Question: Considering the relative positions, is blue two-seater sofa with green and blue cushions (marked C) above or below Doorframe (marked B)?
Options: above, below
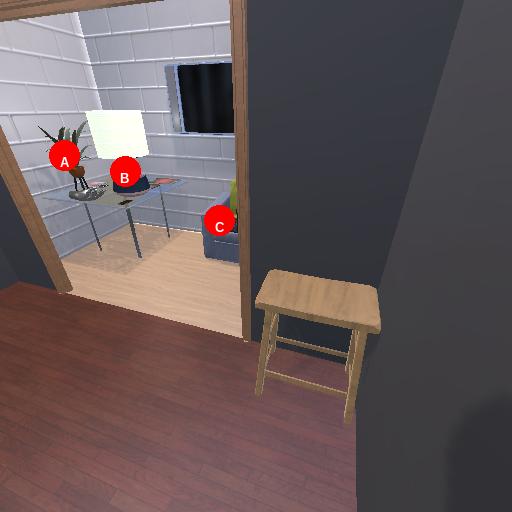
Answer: above